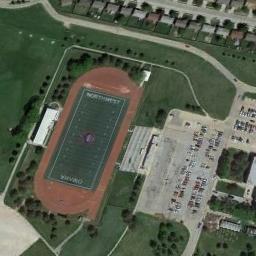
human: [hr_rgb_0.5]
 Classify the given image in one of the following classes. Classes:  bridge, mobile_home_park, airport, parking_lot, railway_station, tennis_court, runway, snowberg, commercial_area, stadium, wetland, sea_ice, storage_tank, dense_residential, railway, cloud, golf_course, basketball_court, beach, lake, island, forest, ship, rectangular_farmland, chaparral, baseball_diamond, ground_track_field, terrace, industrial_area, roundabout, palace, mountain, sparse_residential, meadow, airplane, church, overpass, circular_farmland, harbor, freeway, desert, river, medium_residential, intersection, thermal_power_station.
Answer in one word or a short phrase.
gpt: ground_track_field